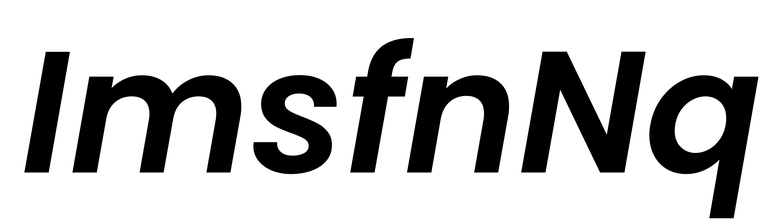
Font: Poppins-SemiBoldItalic